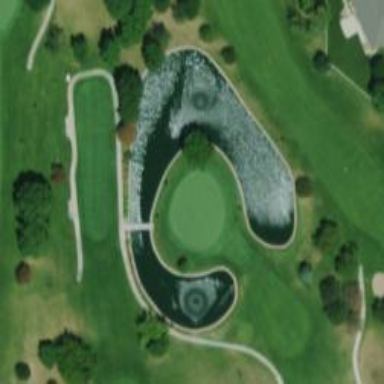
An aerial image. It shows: Golf hole.